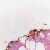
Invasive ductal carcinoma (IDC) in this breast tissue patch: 0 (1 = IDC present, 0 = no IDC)